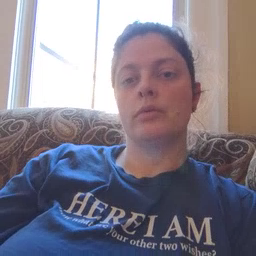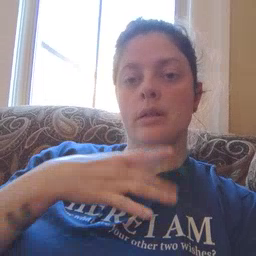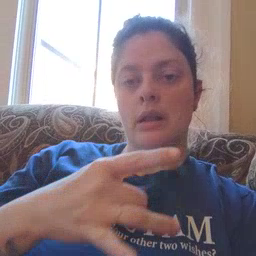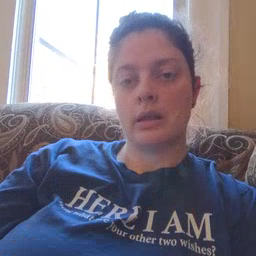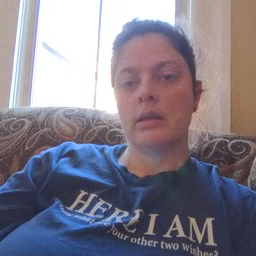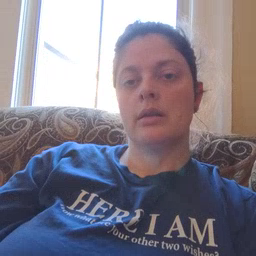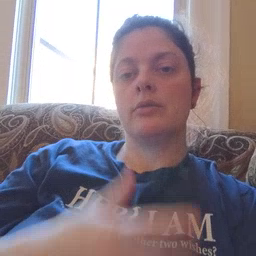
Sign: like